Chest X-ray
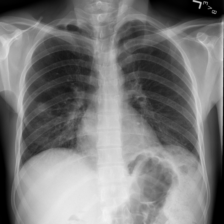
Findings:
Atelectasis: negative
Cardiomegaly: negative
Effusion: negative
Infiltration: negative
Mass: negative
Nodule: negative
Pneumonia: negative
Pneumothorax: negative
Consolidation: negative
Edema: negative
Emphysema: negative
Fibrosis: negative
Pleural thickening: negative
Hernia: negative